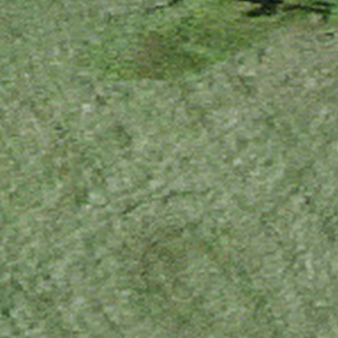
Label: other